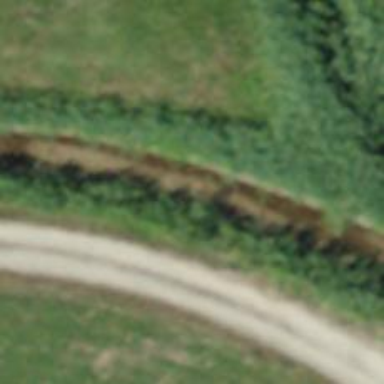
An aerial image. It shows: Ditch in the surroundings.